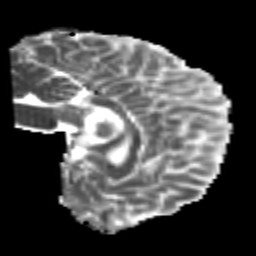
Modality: MD
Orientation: sagittal
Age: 24
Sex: male
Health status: healthy
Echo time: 0.074 s